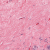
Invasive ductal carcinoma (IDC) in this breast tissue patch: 0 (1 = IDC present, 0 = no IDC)